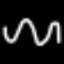
Label: squiggle